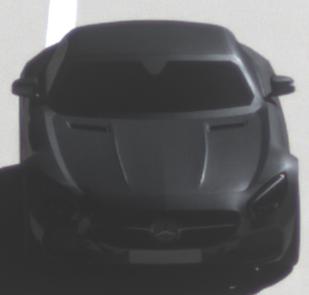
Make: Mercedes-Benz
Model: AMG GT Coupé
Detailed model: AMG GT (190) Coupé
Model produced from: 2014/10
Model produced until: 2017/01
Doors: 2
Color: black
Road condition: dry road
Daytime: morning or afternoon
Contrast: high contrast